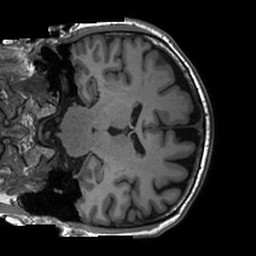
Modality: T1w
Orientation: coronal
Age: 48
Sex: male
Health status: healthy
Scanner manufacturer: siemens
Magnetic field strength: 3 T
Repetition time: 2 s
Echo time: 0.00197 s